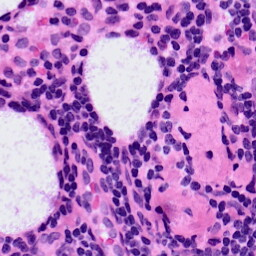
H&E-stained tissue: LymphNode